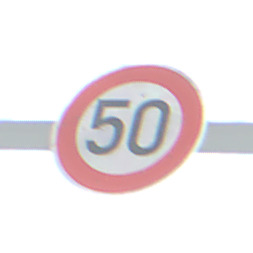
Verkehrszeichen: Geschwindigkeit50
Umgebung: Outdoor, RoadRail
Tageszeit: SunriseSunset
Wetter: PartlyCloudy
Licht: Natural
Jahreszeit: NotSpecified
Kontrast: HighContrast